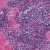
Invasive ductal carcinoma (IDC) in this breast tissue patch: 0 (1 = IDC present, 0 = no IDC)